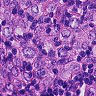
Metastatic tissue present: yes